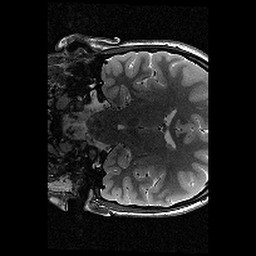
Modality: T2w
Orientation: coronal
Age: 12
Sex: female
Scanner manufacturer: siemens
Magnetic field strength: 3 T
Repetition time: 9.23 s
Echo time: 0.067 s